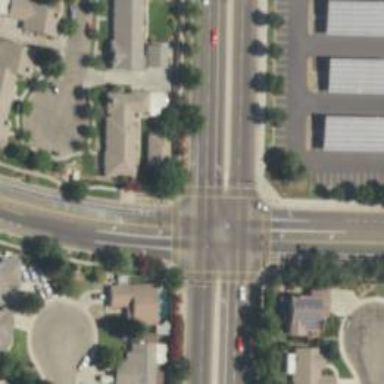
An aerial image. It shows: Crossing with marked lines on the road.